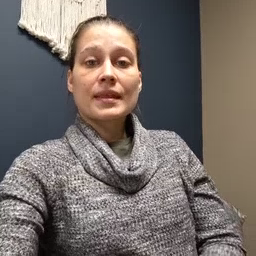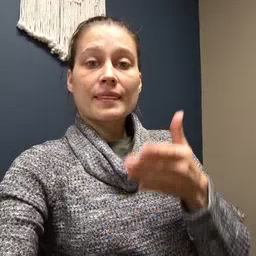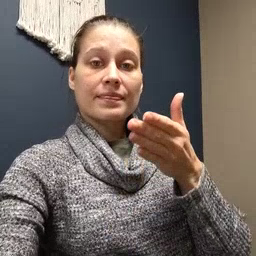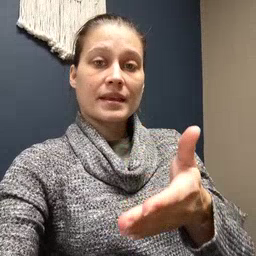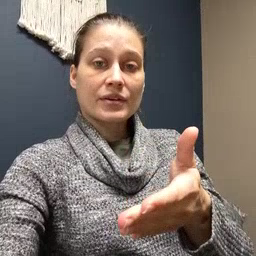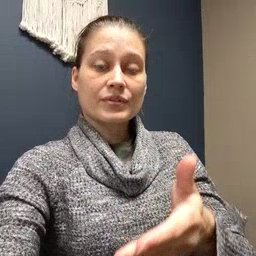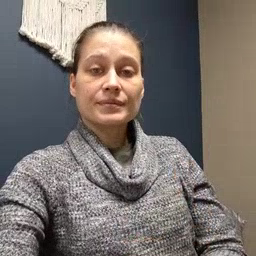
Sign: there